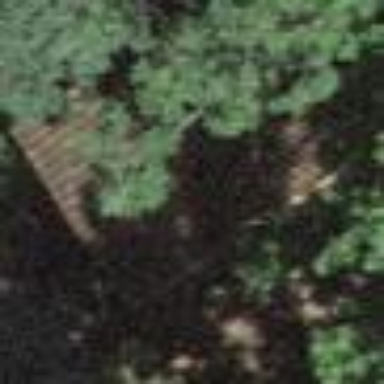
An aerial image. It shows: Barn.